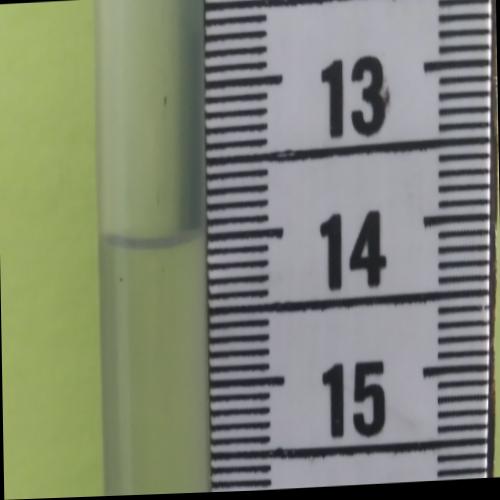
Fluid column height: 14.0 cm